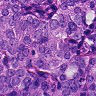
Metastatic tissue present: yes